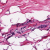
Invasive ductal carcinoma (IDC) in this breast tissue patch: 0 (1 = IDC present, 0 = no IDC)